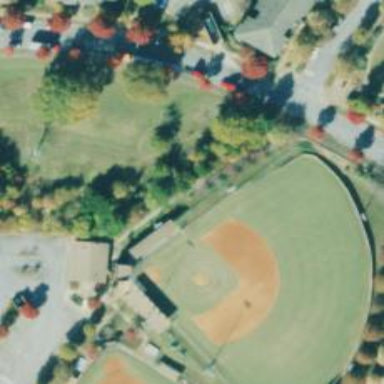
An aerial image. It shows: Baseball pitch for leisure and sports activities.